Question: I am trying to figure out how to fix some contention issues that are resulting in duplicate rows in SQL. Below I show the code, and at the very bottom, my questions/concerns.
A full download of the VS2012 solution is available here: <URL>
I have created an Entity Framework model using the Designer. Here is the model:

I have populated the database with this code:
'''
using (EfTestContainer db = new EfTestContainer())
{
User u = new User();
u.Email = "test@test.com";
db.Users.Add(u);
for (int i = 1; i < 10000; i++)
{
Car c = new Car();
c.CarName = "Cool Car";
c.User = u;
db.Cars.Add(c);
}
db.SaveChanges();
}
'''
As you can see, our database now has 1 user and 10,000 cars.
I then create three threads that contend with each other to add SpareTires.
'''
private void button1_Click(object sender, EventArgs e)
{
// This will start three threads that all try to add SpareTires at the same time.
ThreadPool.QueueUserWorkItem(new WaitCallback(Go), new object());
}
public static void Go(object o)
{
ThreadPool.QueueUserWorkItem(new WaitCallback(AddSpareTires2), new object());
Thread.Sleep(50);
ThreadPool.QueueUserWorkItem(new WaitCallback(AddSpareTires3), new object());
Thread.Sleep(500);
ThreadPool.QueueUserWorkItem(new WaitCallback(AddSpareTires1), new object());
while (true)
{
if (done1 && done2 && done3) break;
Thread.Sleep(250);
}
MessageBox.Show("Done!");
}
public static bool done1 = false;
public static bool done2 = false;
public static bool done3 = false;
private static void AddSpareTires1(object o)
{
using (EfTestContainer db = new EfTestContainer())
{
User u = db.Users.FirstOrDefault();
var cars = db.Cars.ToList<Car>();
foreach (var car in cars)
{
SpareTire st = new SpareTire();
st.BrandName = "Cool Tire";
car.SpareTire = st;
}
try
{
db.SaveChanges();
}
catch (OptimisticConcurrencyException exc)
{
var objectContext = ((IObjectContextAdapter)db).ObjectContext;
objectContext.Refresh(RefreshMode.StoreWins, cars); // It doesn't seem to make a difference if I use RefreshMode.ClientWins
db.SaveChanges();
}
catch (Exception)
{
}
done1 = true;
}
}
private static void AddSpareTires2(object o)
{
using (EfTestContainer db = new EfTestContainer())
{
for (int i = 1; i < 100; i++)
{
int min = (i-1) * 10;
int max = i * 10;
User u = db.Users.FirstOrDefault();
var cars = db.Cars.Where(c => c.Id > min && c.Id < max).ToList<Car>();
foreach (var car in cars)
{
SpareTire st = new SpareTire();
st.BrandName = "Cool Tire";
car.SpareTire = st;
}
try
{
db.SaveChanges();
}
catch (OptimisticConcurrencyException exc)
{
var objectContext = ((IObjectContextAdapter)db).ObjectContext;
objectContext.Refresh(RefreshMode.StoreWins, cars); // It doesn't seem to make a difference if I use RefreshMode.ClientWins
db.SaveChanges();
}
catch (Exception)
{
}
}
done2 = true;
}
}
private static void AddSpareTires3(object o)
{
using (EfTestContainer db = new EfTestContainer())
{
for (int i = 1; i < 10; i++)
{
int min = (i - 1) * 100;
int max = i * 100;
User u = db.Users.FirstOrDefault();
var cars = db.Cars.Where(c => c.Id > min && c.Id < max).ToList<Car>();
foreach (var car in cars)
{
SpareTire st = new SpareTire();
st.BrandName = "Cool Tire";
car.SpareTire = st;
}
try
{
db.SaveChanges();
}
catch (OptimisticConcurrencyException exc)
{
var objectContext = ((IObjectContextAdapter)db).ObjectContext;
objectContext.Refresh(RefreshMode.StoreWins, cars); // It doesn't seem to make a difference if I use RefreshMode.ClientWins
db.SaveChanges();
}
catch (Exception)
{
}
}
done3 = true;
}
}
'''
The result is that there are 1 User, 10,000 Cars, and 10,899 SpareTires!
1. Why did SQL/EF allow the Car / SpareTire 1 to (zero or 1) relationship to be violated?
2. How do I fix my code so that, after running, only 1 User, 10,000 Cars, and 10,000 SpareTires exist?
Thanks very much!
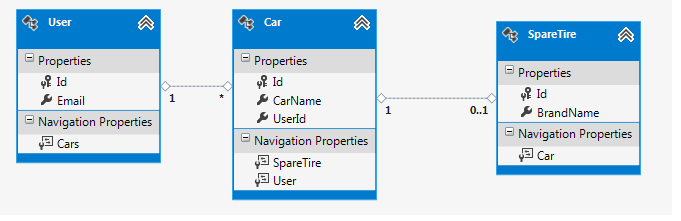
Answer: When you create a one-to-one relationship with Entity Framework maps it actually to a one-to-many relationship on database side. You can see that when opening the edmx file in an xml editor (you can also find it in the '.Store' section of the designer's model browser). In the '<edmx:StorageModels>' section you'll find:
'''
<Association Name="CarSpareTire">
<End Role="Car" Type="EfTest.Store.Cars" Multiplicity="1" />
<End Role="SpareTire" Type="EfTest.Store.SpareTires" Multiplicity="*" />
<ReferentialConstraint>
<Principal Role="Car">
<PropertyRef Name="Id" />
</Principal>
<Dependent Role="SpareTire">
<PropertyRef Name="Car_Id" />
</Dependent>
</ReferentialConstraint>
</Association>
'''
The multiplicity is '*' on one side and the foreign key is a separate key 'Car_Id' that is a database column but not a property in your model. In the '<edmx:ConceptualModels>' section the association is defined as one-to-zero..one:
'''
<Association Name="CarSpareTire">
<End Type="EfTest.Car" Role="Car" Multiplicity="1" />
<End Type="EfTest.SpareTire" Role="SpareTire" Multiplicity="0..1" />
</Association>
'''
As a result the database has no knowledge about a one-to-one relationship and will allow to store multiple 'SpareTire's (with the same 'Car_Id' value) for a single 'Car' ( the 'Car' actually had a 'SpareTires' and not a single reference).
I have no clue why EF does map the relationship this way to the database and if it's intended or a bug. But in your multithreaded scenario it can't work and you will get those multiple 'SpareTire's per 'Car' in the database (which is wrong according to the conceptual model).
I see three options to fix the problem:
- Use Code-First instead of Model-First. Code-First maps one-to-zero..one relationships (one side optional, the other side required) to real one-to-zero..one relationships in the database using shared primary keys, i.e. there will be no 'Car_Id' column but the primary key in 'SpareTire' is the foreign key to 'Car' at the same time. With shared primary keys the database can't store multiple dependents for the same principal and your problem cannot occur.- Follow <URL>
In all cases you will get exceptions from the database when two threads try to insert a 'SpareTire' for the same 'Car'. I am not sure if 'OptimisticConcurrencyException's. They could also be other exception types indicating duplicate primary keys, so you might put something into your empty 'catch (Exception) { }' blocks to notify you at least when they are entered.